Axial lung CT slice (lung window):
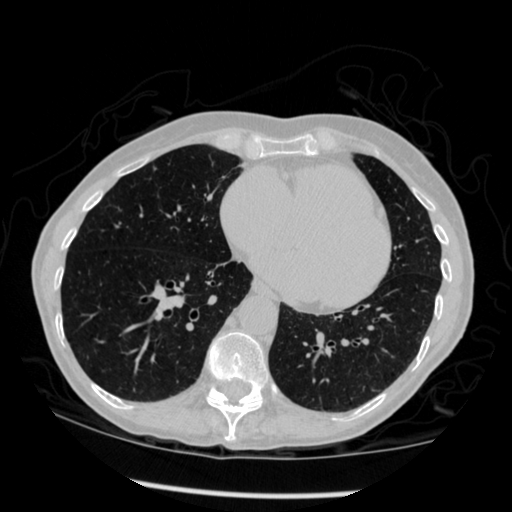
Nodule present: yes
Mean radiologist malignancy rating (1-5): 2